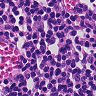
Metastatic tissue present: no